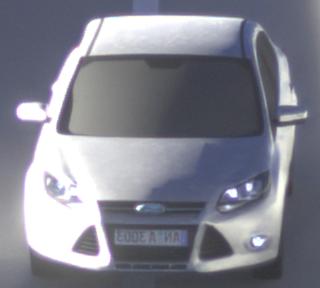
Make: Ford
Model: Focus 1.6 Ti-VCT
Detailed model: Focus (III)
Model produced from: 2011/09
Model produced until: 2014/09
Doors: 5
Color: white
Road condition: dry road
Daytime: sunrise or sunset
Contrast: high contrast